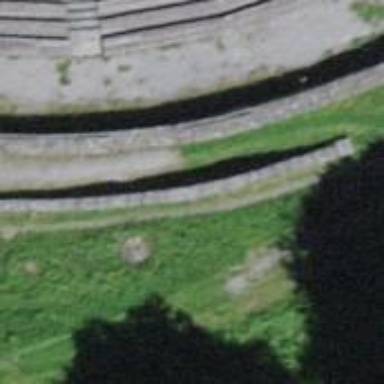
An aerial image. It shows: Ruins enclosed by historical wall.